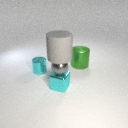
small cyan metal cube below large gray rubber cylinder